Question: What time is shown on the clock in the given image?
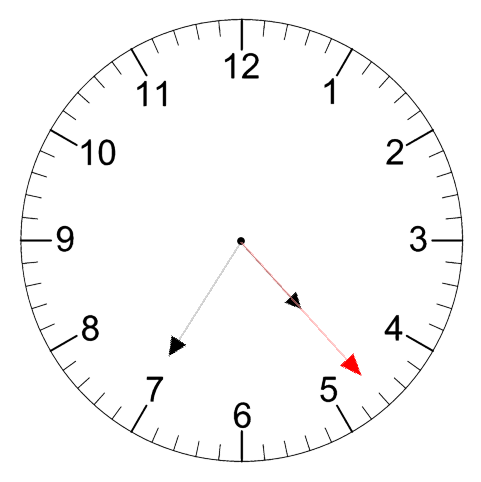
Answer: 04:35:23